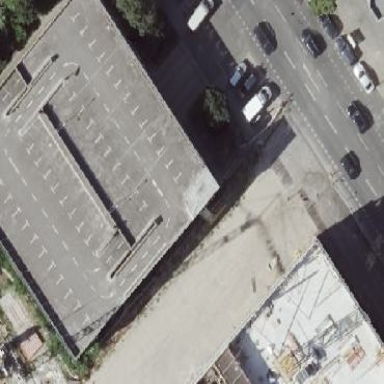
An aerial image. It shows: Multi-storey parking lot with asphalt surface and flat roof shape.